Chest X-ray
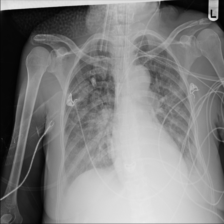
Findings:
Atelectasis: negative
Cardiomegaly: negative
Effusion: negative
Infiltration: negative
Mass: negative
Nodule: negative
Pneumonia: negative
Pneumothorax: negative
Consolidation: negative
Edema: negative
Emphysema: negative
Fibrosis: negative
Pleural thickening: negative
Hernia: negative